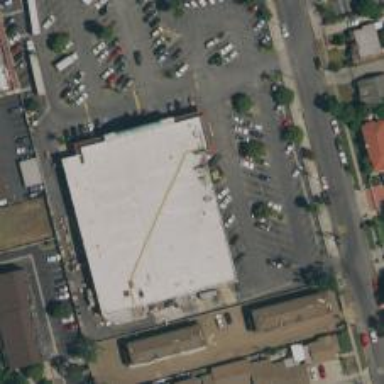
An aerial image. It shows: Supermarket.